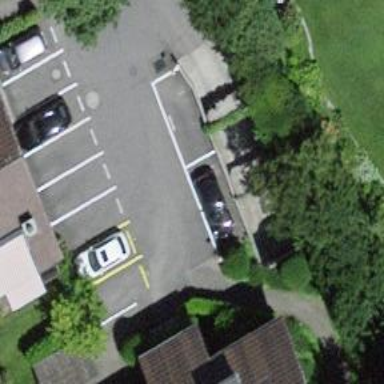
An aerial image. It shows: Parking entrance.